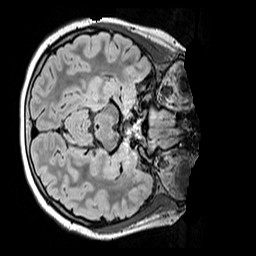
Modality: FLAIR
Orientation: axial
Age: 10
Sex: female
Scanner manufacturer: siemens
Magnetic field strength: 3 T
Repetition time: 5 s
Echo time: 0.388 s